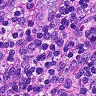
Metastatic tissue present: no